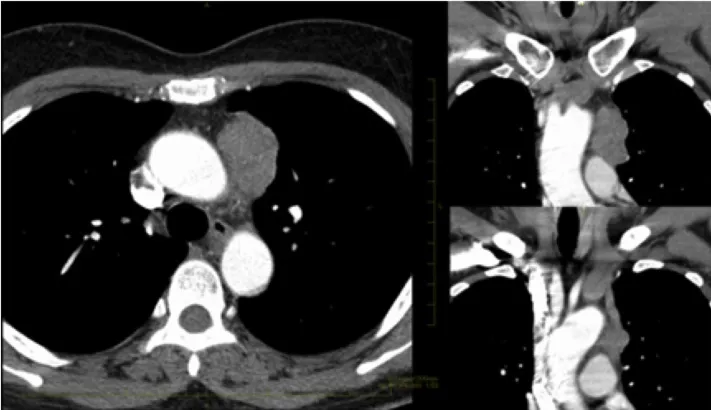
A computed tomographic scan of the chest shows an anterior mediastinal mass.
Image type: radiology (ct)